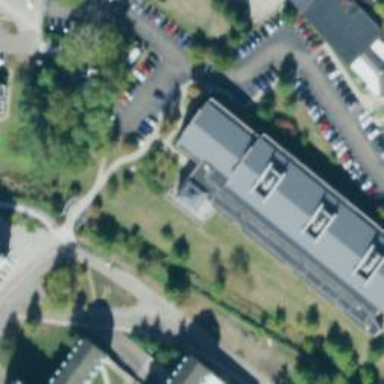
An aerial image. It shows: View of university building.